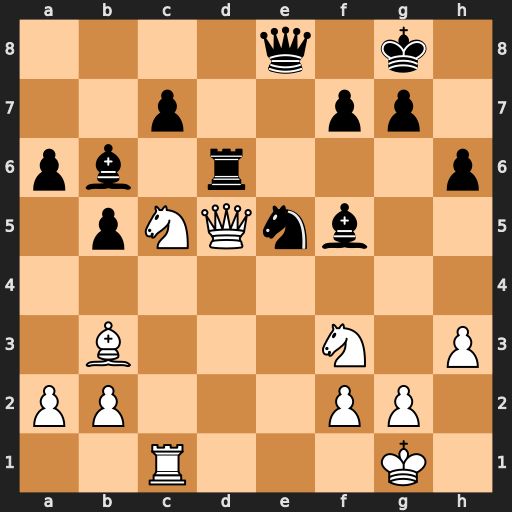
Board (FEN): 4q1k1/2p2pp1/pb1r3p/1pNQnb2/8/1B3N1P/PP3PP1/2R3K1
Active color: w
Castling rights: -
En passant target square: -
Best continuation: Qxe5 Qxe5 Nxe5